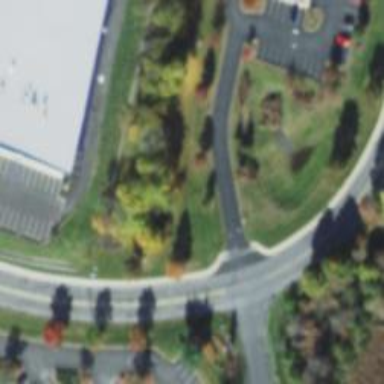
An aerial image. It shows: Solid stop line on the road.